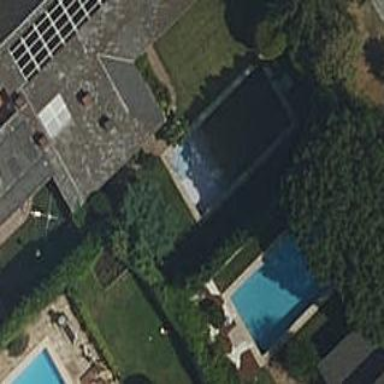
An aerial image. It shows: Swimming pool located in leisure land.